【题型】填空题　【知识点】平面几何　【难度】easy
如图, $\triangle ABC$ 的顶点都在方格纸的格点上, 则 $\sin \angle ACB = $ \underline{\hspace{2cm}}。

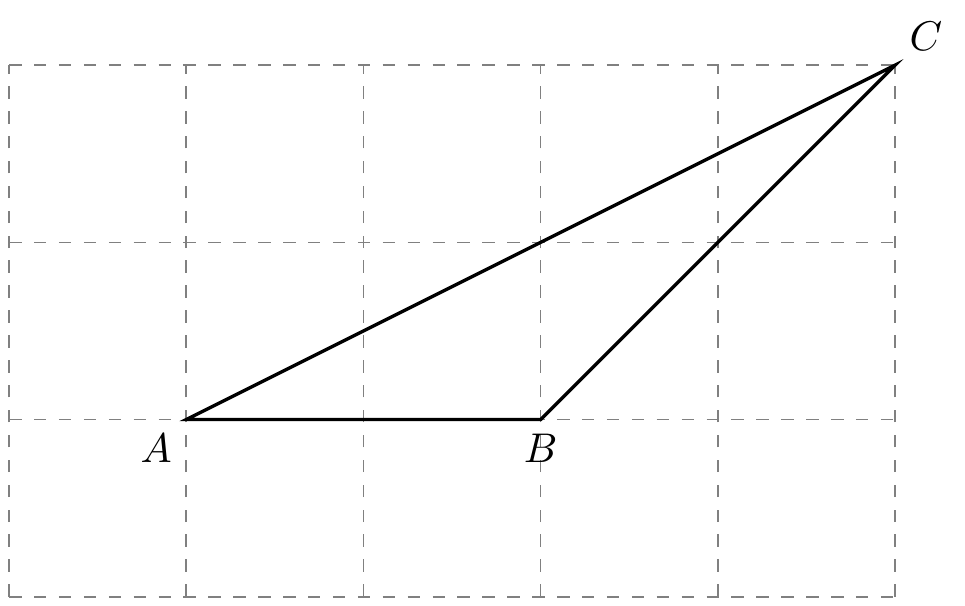
【解答】
解：如图, 设小正方形边长为1, 连接 $DE$, 交 $BC$ 于点 $O$, 则 $DE \perp BC$,

则 $OD = OE = \frac{1}{2} DE = \frac{1}{2} \times \sqrt{1^2 + 1^2} = \frac{\sqrt{2}}{2}$,

$\therefore CE = \sqrt{2^2 + 1^2} = \sqrt{5}$,

$\therefore \sin \angle ACB = \frac{OE}{CE} = \frac{\frac{\sqrt{2}}{2}}{\sqrt{5}} = \frac{\sqrt{10}}{10}$。

故答案为：$\frac{\sqrt{10}}{10}$。
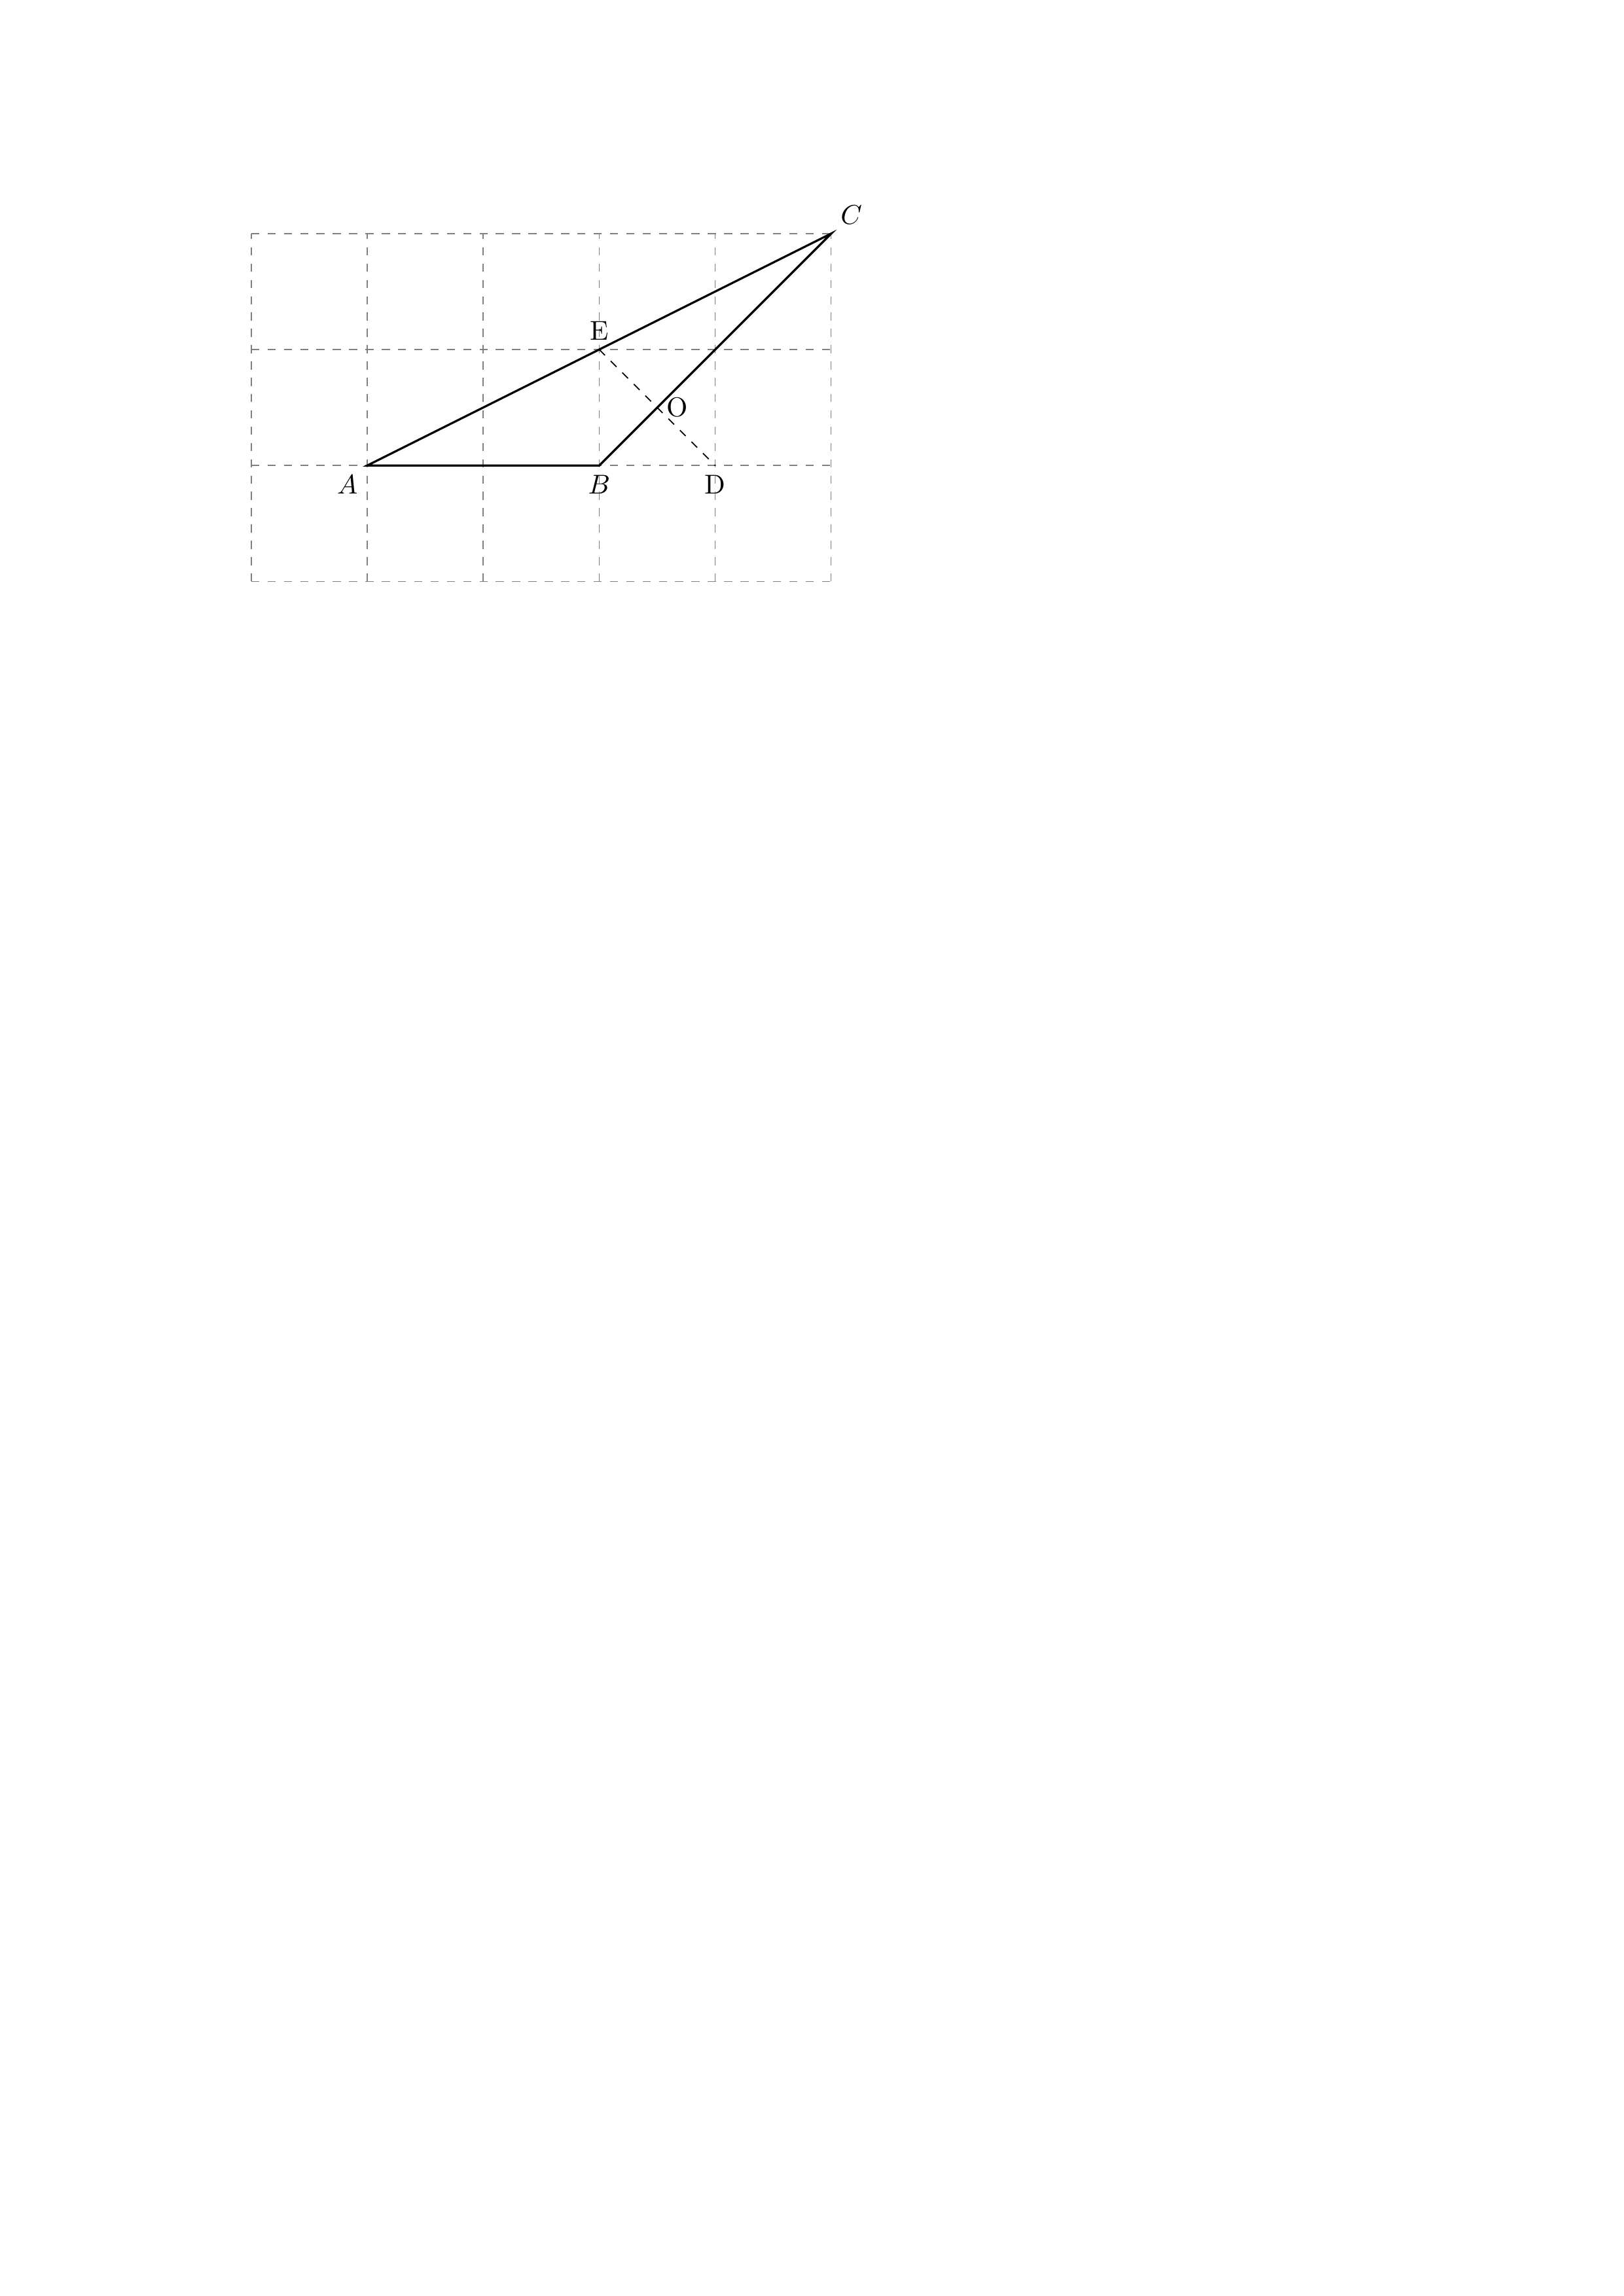